Question: My ckeditor WYSIWYG has the option to create divs. Im trying to create a style that can be put in the 'Style' dropdown:

Ive tried adding the following to my config.js but it seems to have no effect.
'''
CKEDITOR.stylesSet.add( 'default',
[
// Inline styles
{ name : 'Titulo Explicacion Servicio', element : 'div', attributes : { 'class' : 'titulo_explicacion_servicio' } },
{ name : 'Texto Explicacion Servicio', element : 'div', attributes : { 'class' : 'texto_explicacion_servicio' } },
{ name : 'Texto Fondo Foto', element : 'div', attributes : { 'class' : 'intro_fondo_foto' } }
]);
'''
I doubt it makes any difference but this is for a Drupal site.
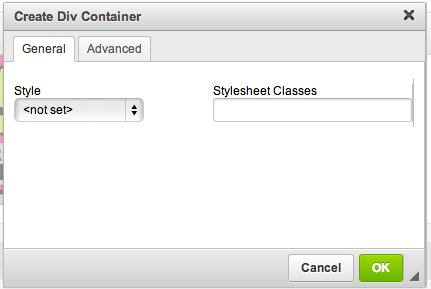
Answer: I found what I needed to change in styles.js
'''
CKEDITOR.stylesSet.add( 'default', [
{ name: 'Italic Title', element: 'h2', styles: { 'font-style': 'italic' } },
{ name: 'Subtitle', element: 'h3', styles: { 'color': '#aaa', 'font-style': 'italic' } },
{
name: 'Image caption', //THESE NEXT 4 LINES I CHANGED
element: 'div',
attributes: {
class: 'caption-mine'
}
},
'''